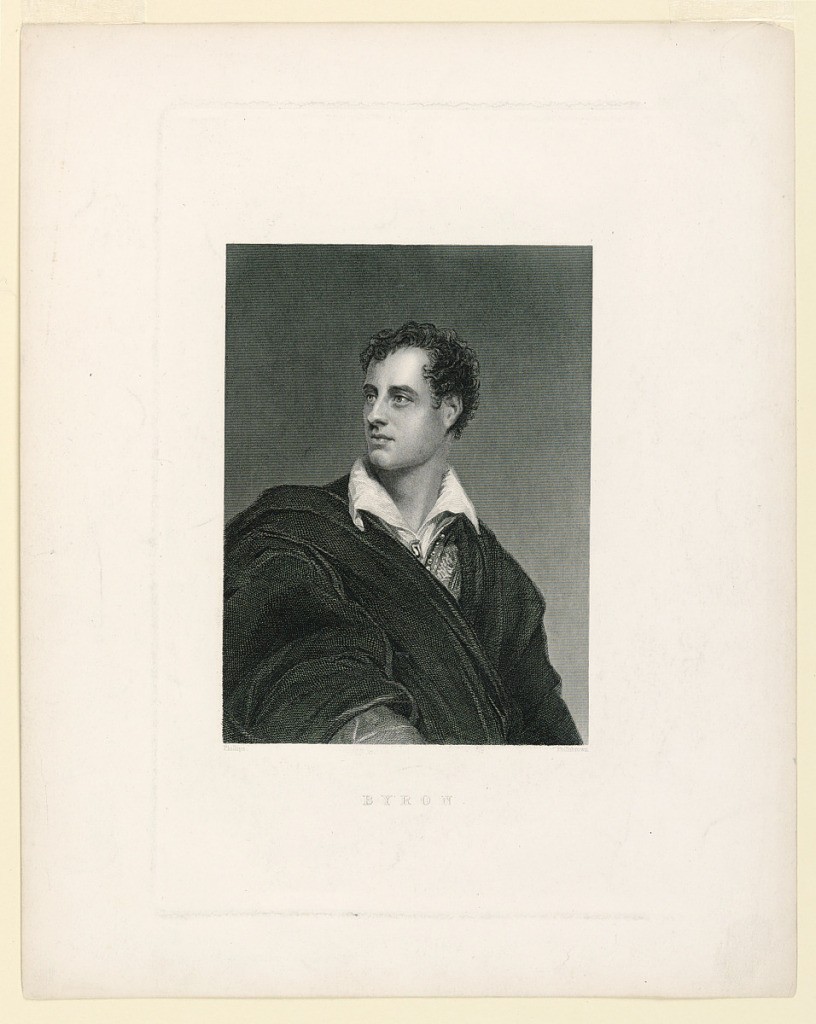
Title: Portrait of George Gordon Lord Byron
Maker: Thomas Phillibrown, British, active 1834 - 1860
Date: ca. 1840
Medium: Engraving on paper
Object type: Print
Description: Half length portrait of the English poet, George Gordon Lord Byron (1788-1824), facing one quarter to the right, his gaze directed over his right shoulder. He wears a large cloak thrown loosely over his right shoulder.